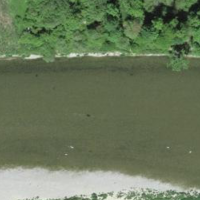
EUNIS habitat code: 15
Species observed at this site:
Cygnus olor
Cardamine pratensis
Prunus padus
Turdus pilaris
Phoenicurus ochruros
Fringilla coelebs
Humulus lupulus
Argynnis paphia
Sylvia atricapilla
Turdus merula